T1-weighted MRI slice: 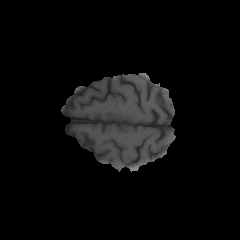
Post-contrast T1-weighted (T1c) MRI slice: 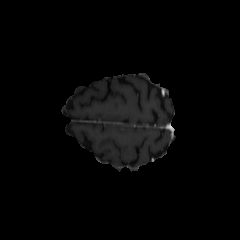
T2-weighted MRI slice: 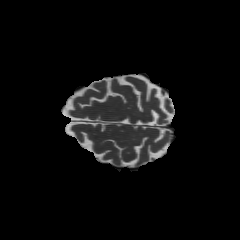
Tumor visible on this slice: no